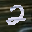
Label: 2